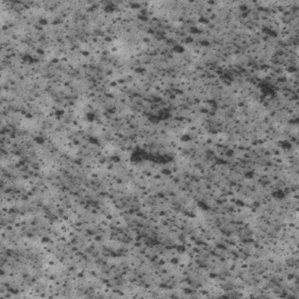
Label: frost